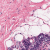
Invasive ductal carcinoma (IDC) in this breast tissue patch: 0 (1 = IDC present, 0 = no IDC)